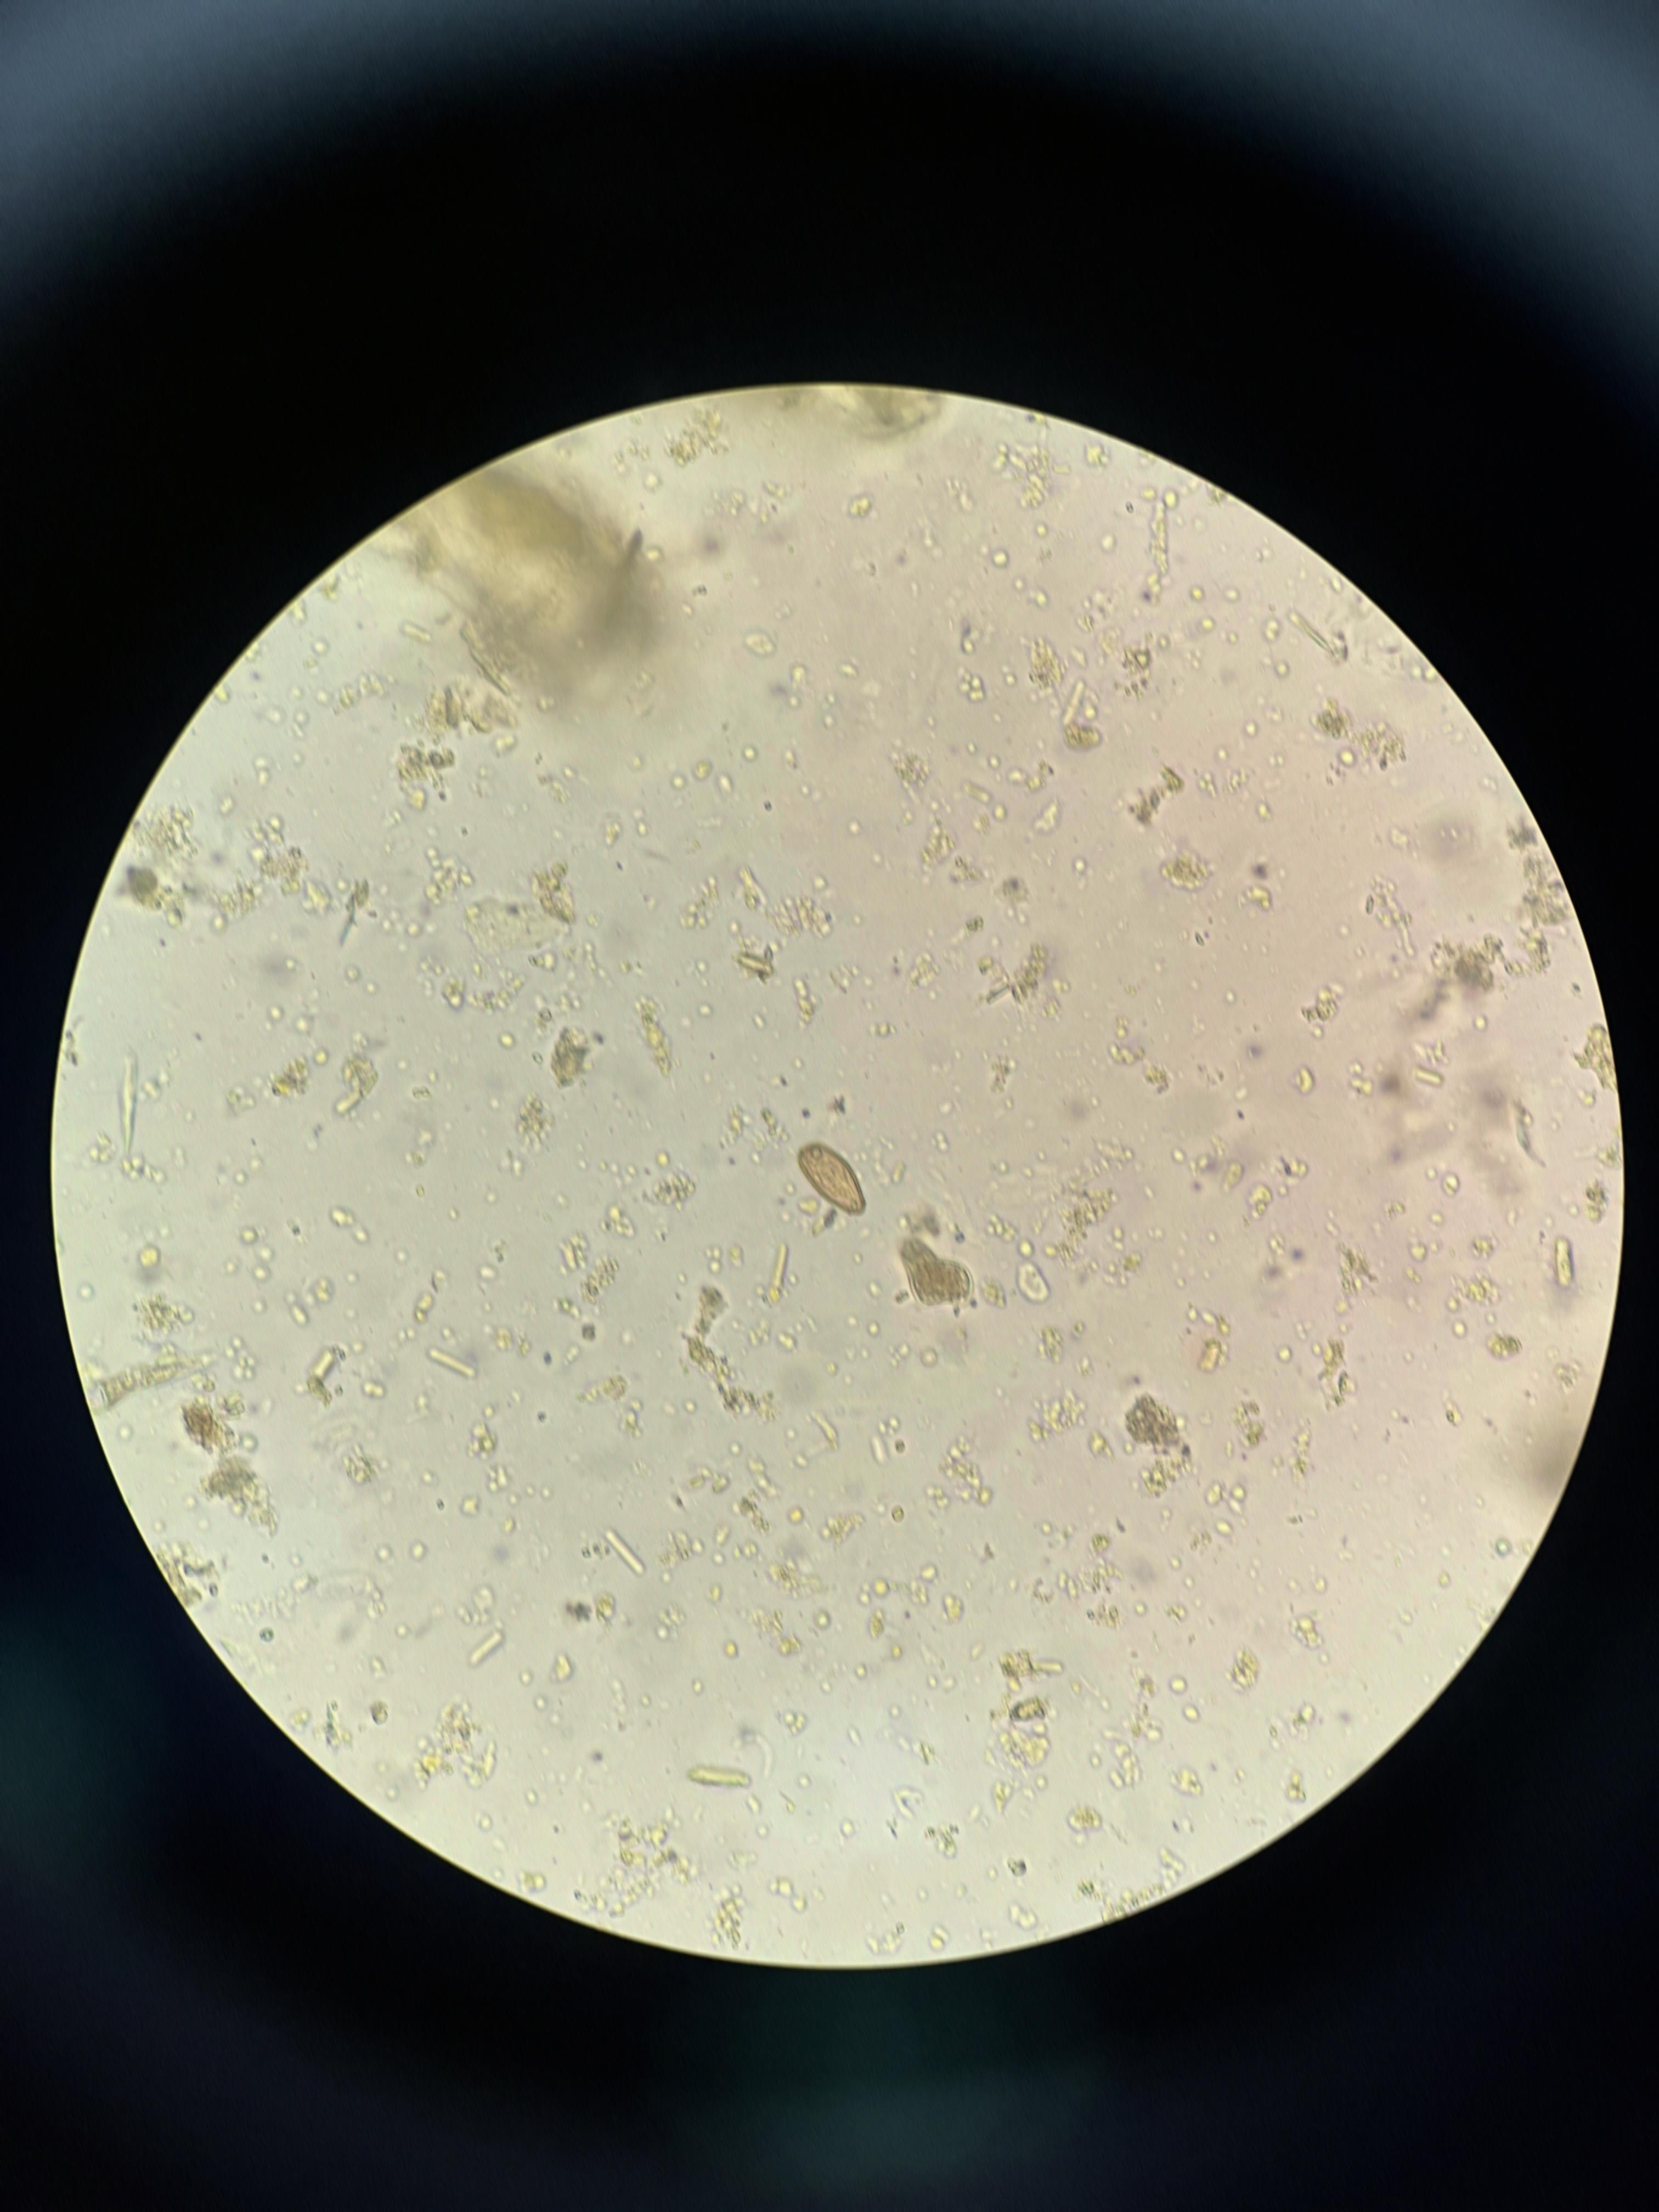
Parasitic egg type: Opisthorchis viverrine